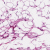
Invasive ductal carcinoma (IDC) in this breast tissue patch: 0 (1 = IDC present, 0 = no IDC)